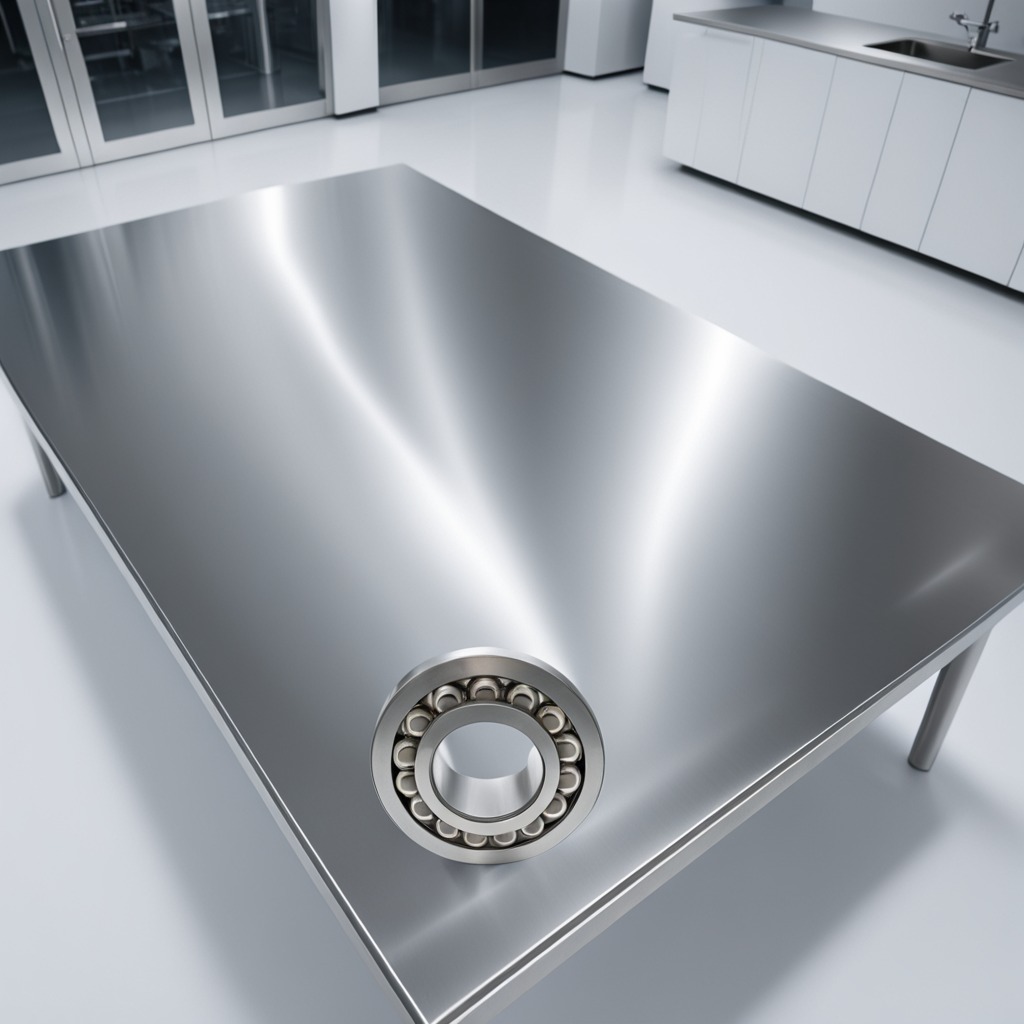
A metal ball bearing is lying on a stainless steel table in a high-end prototyping lab.